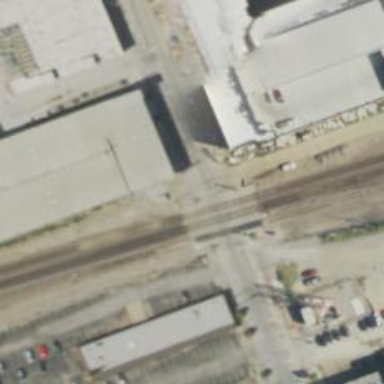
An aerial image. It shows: Railway crossing.